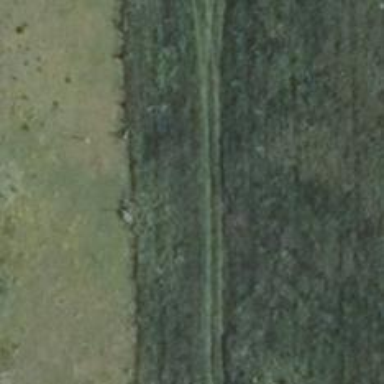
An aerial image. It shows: Track with very rough surface.